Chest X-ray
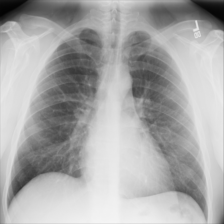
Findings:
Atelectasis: negative
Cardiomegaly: negative
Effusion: negative
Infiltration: negative
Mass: negative
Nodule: negative
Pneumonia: negative
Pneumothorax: negative
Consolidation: negative
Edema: negative
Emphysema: negative
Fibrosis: negative
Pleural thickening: negative
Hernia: negative